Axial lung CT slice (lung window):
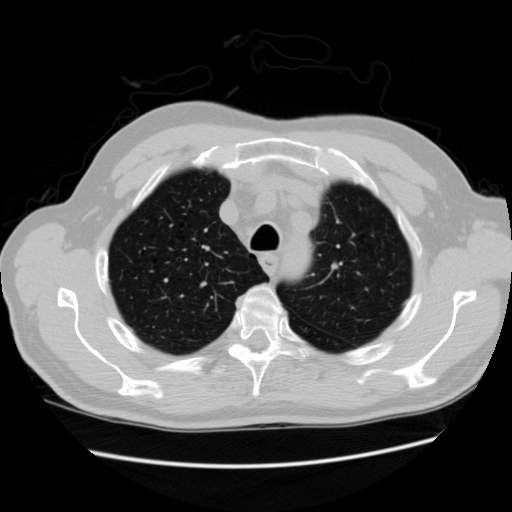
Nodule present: no